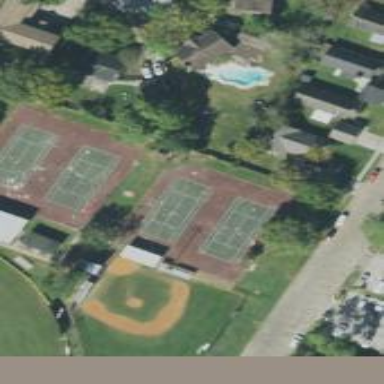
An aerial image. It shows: Tennis court on the leisure land pitch.